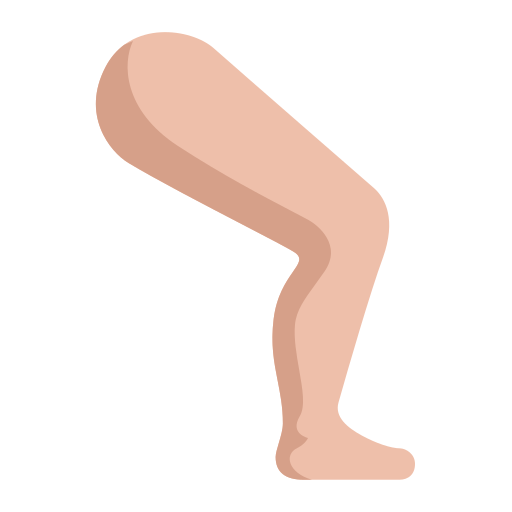
leg flat  light